Question: Having a weird devise problem.

'''
%ul.nav.nav-tabs
%li.active
%a{ :href => "#log_in"}
=t :log_into_your_account
%li
%a{ :href => "#"}
=t :not_yet_registered
.tab-content
.tab-pane.active#log_in
%h2 Sign in
= semantic_form_for(resource, :as => resource_name, :url => session_path(resource_name)) do |f|
= f.semantic_errors
= f.inputs do
= f.input :email
= f.input :password
-if devise_mapping.rememberable?
.clearfix
= f.label :remember_me
.input
= f.check_box :remember_me
= f.buttons do
= f.commit_button :button_html => {:class => "btn btn-success"}
= render :partial => "devise/shared/links"
'''
Generally speaking, how would I go about diagnosing things like that?
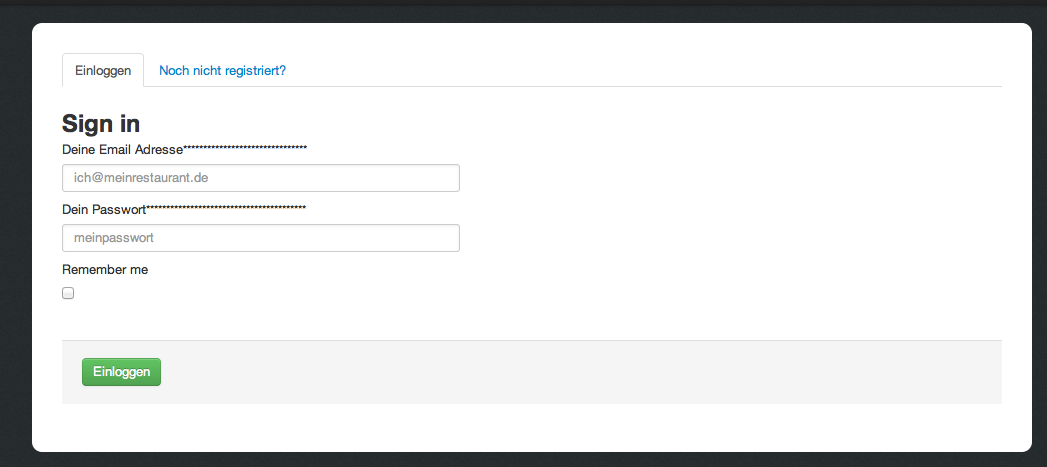
Answer: There was a bug in the gem. Fixed now.
'''
gem "formtastic", "~> 2.1.1"
'''